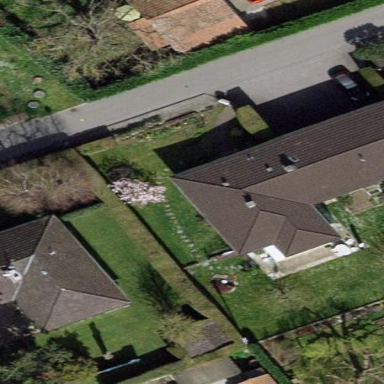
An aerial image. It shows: Garden enclosed by fence.